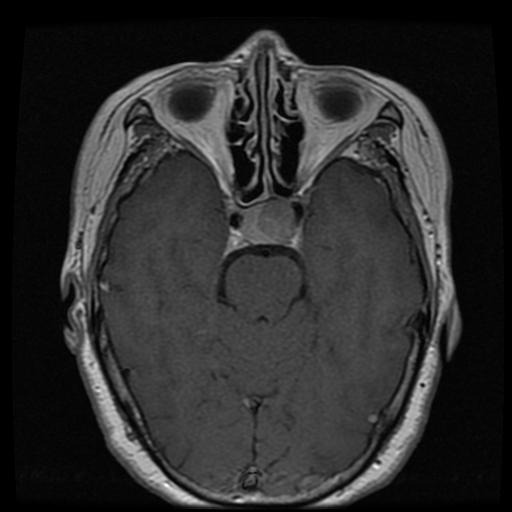
Label: pituitary